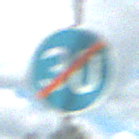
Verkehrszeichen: EndeMindestgeschwindigkeit
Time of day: Midday
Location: Outdoor (Nature)
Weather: PartlyCloudy
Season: NotSpecified
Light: Natural